Field crop: maize
Growth stage: 2
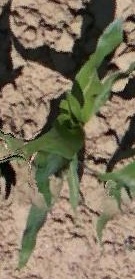
Species: maize